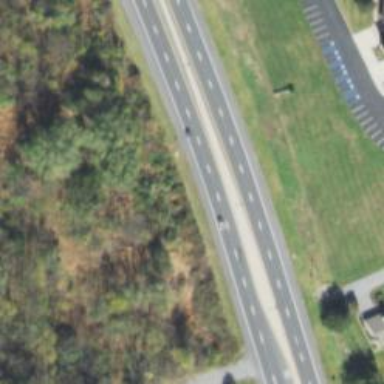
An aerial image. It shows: Trunk highway.